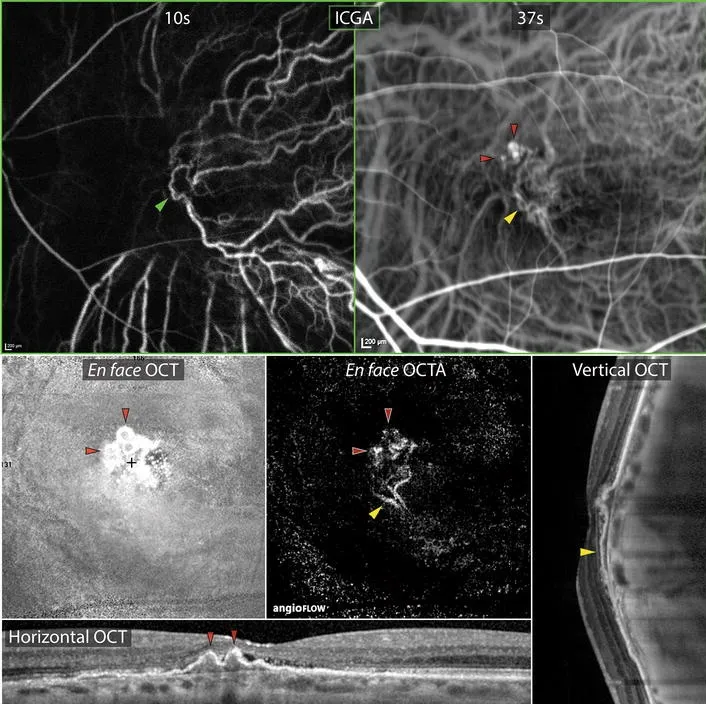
Multimodal imaging findings of choroidal neovascularization. Early and transit phase indocyanine green angiographic frames demonstrate perfusion of a choroidal vascular loop at the fovea (green arrowhead) followed by hyperfluorescence of at least three polypoidal lesions (red arrowheads) and their feeding network (yellow arrowhead). Magnified horizontal and vertical raster enhanced depth spectral domain optical coherence tomographic (OCT) line scans through these areas show the polypoidal lesions as peaked pigment epithelial detachments (PEDs) and the feeding network as an adjacent shallow irregular PED. The presence of pathologically dilated choroidal vessels is noted with overlying loss of choriocapillaris tissue, especially at the crest of the dome. En face OCT (3 x 3 mm) through the shallow PED reveals the spherical morphology of at least three polypoidal lesions. En face OCT angiography (3 x 3 mm) through the PED isolates the type 1 neovascular tissue from the rest of the choroid and shows significant flow through the feeder vessels and within the polypoidal lesions.
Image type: ophthalmic_imaging (ophthalmic_angiography)